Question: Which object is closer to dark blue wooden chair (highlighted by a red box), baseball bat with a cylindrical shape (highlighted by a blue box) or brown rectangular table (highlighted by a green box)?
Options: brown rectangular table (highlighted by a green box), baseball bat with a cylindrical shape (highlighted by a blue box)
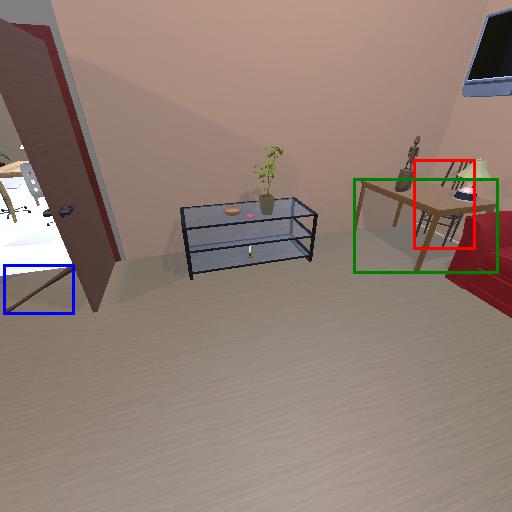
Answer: brown rectangular table (highlighted by a green box)